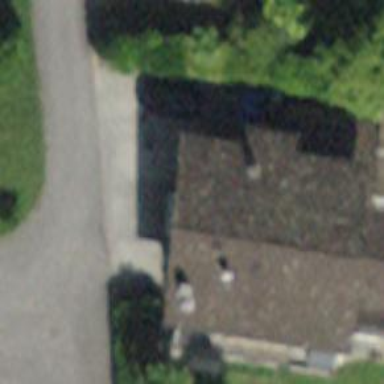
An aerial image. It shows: Detached building.